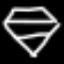
Label: diamond